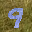
Label: 9